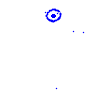
Particle: pion